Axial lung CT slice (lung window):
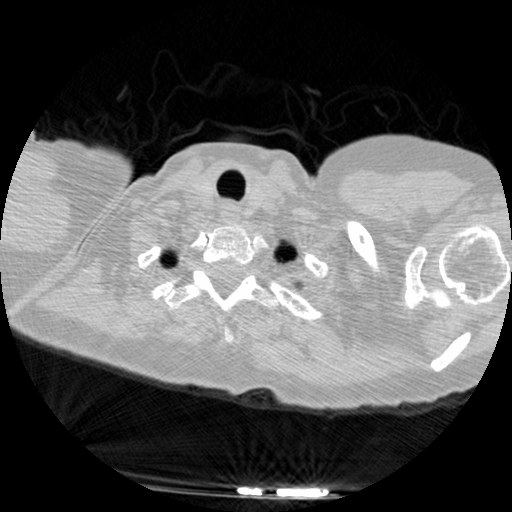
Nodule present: no